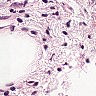
Metastatic tissue present: no